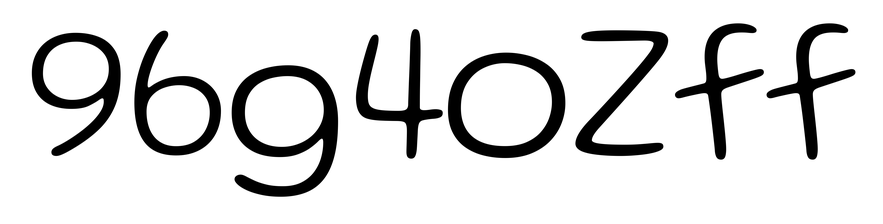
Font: Gluten_ExtraLight